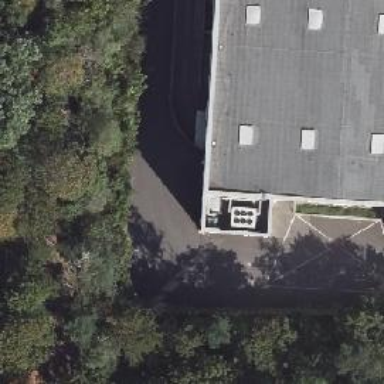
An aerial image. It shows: Parking entrance.